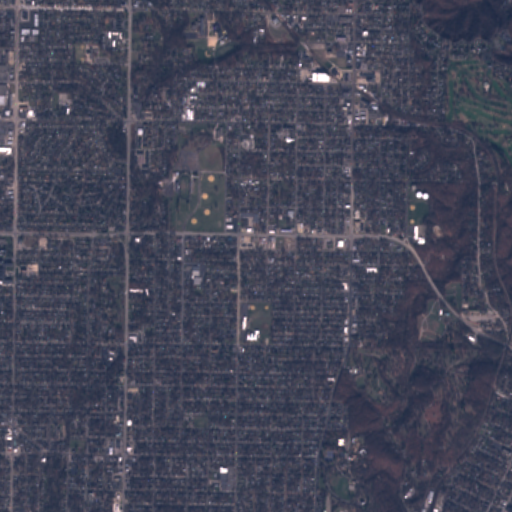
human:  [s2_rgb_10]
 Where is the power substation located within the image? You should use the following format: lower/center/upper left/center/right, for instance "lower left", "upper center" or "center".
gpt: The power substation is located in the upper center of the image.
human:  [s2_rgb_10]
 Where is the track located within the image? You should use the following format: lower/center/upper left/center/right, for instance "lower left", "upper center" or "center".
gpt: The track is located in the upper center of the image.
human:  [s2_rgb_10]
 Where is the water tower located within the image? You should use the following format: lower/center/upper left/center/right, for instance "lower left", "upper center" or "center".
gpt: The water tower is located in the upper center of the image.
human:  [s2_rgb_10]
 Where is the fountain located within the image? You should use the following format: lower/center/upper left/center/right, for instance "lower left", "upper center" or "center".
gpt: The fountain is located in the upper right of the image.
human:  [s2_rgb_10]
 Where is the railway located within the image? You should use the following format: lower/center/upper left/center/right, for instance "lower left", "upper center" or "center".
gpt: The railway is located in the right of the image.
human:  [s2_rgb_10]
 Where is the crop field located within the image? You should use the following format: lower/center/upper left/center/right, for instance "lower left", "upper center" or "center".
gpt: There is no crop field in the image.